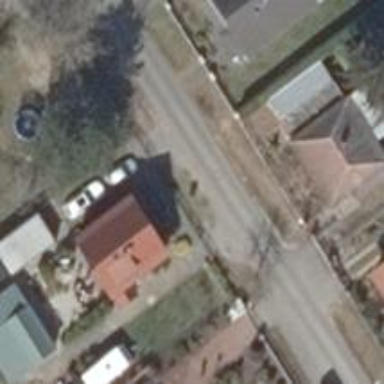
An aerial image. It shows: Driveway.